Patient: sex F, age 74
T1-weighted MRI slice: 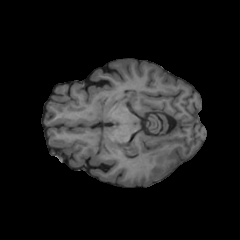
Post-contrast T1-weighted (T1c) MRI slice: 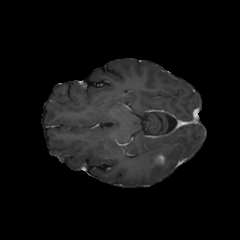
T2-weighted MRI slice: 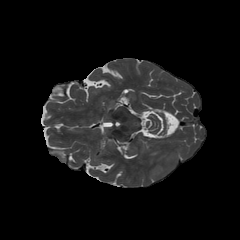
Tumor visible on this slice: yes
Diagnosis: Glioblastoma, IDH-wildtype
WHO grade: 4